Field crop: maize
Growth stage: 2
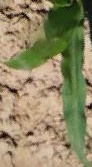
Species: maize